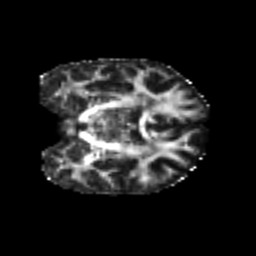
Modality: FA
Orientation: coronal
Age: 24
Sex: female
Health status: healthy
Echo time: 0.074 s